Field crop: maize
Growth stage: 2
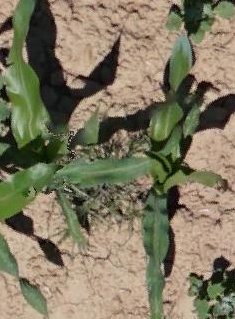
Species: maize